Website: apple
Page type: customer-info-address
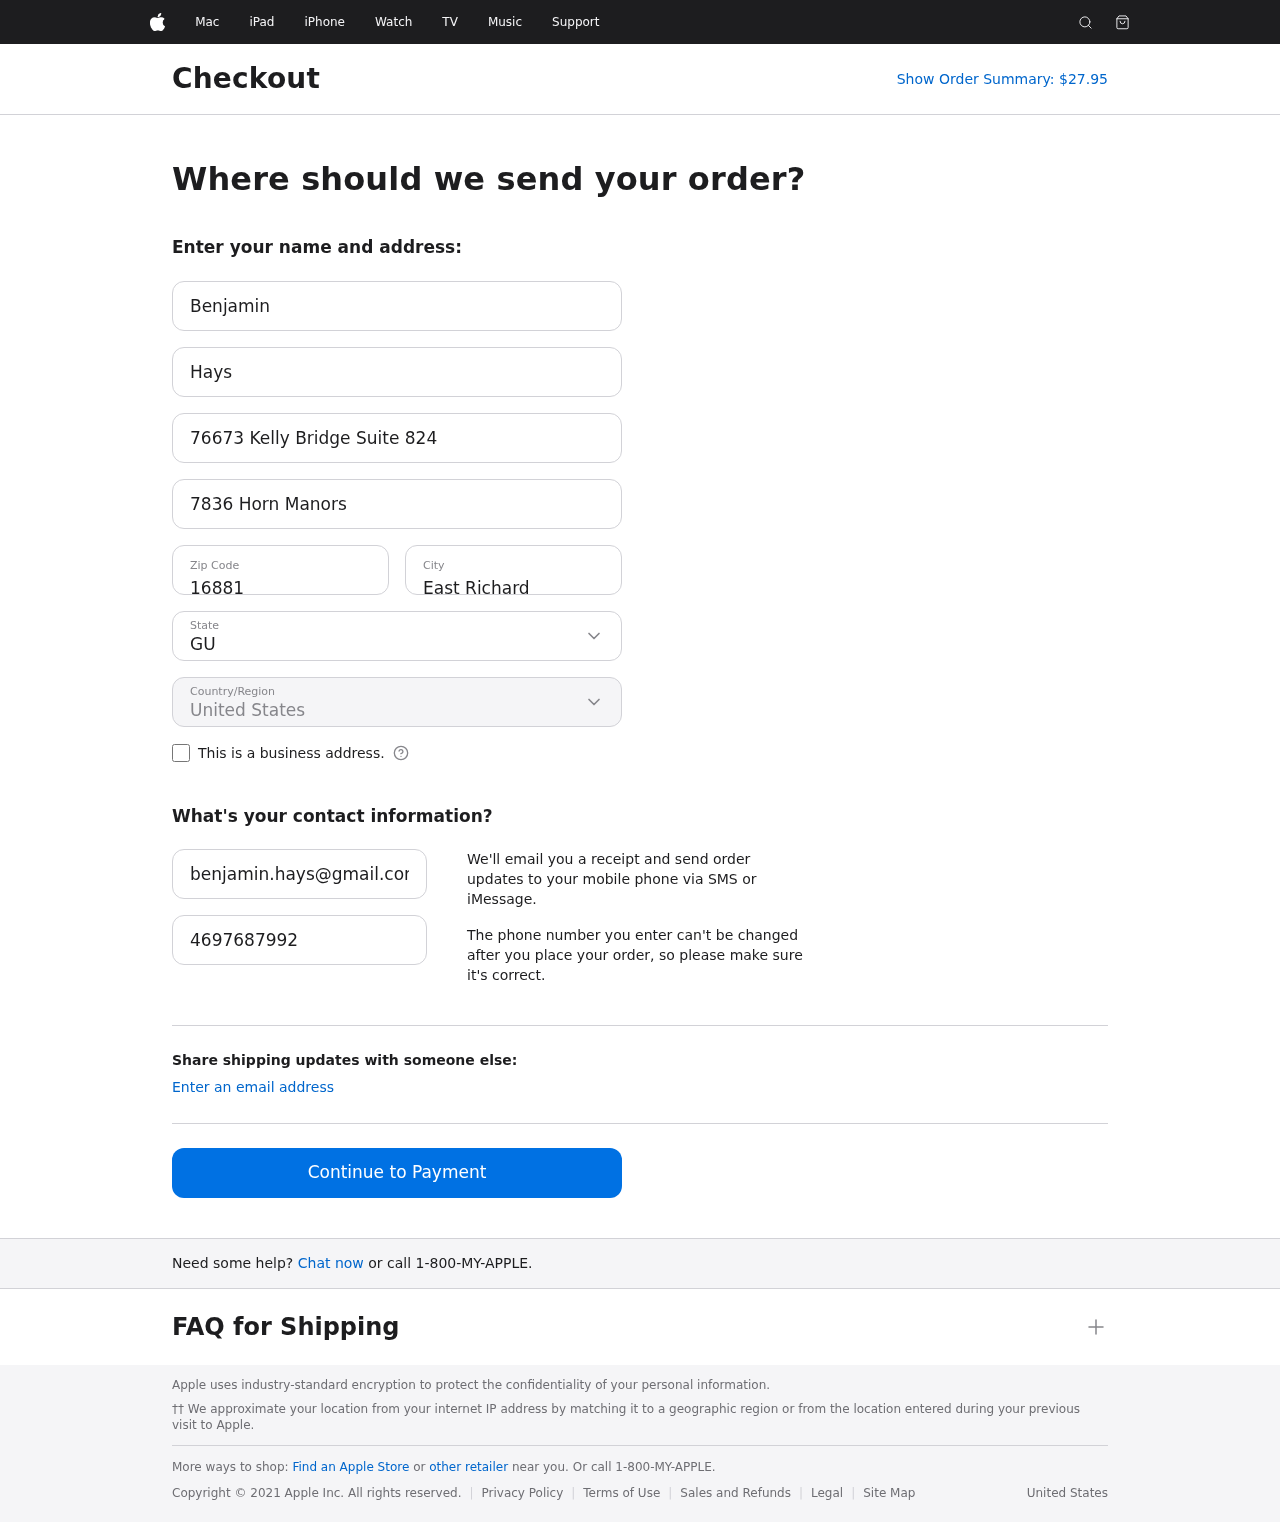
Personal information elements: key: PII_CITY
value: East Richard
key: PII_COUNTRY
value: United States
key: PII_EMAIL
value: benjamin.hays@gmail.com
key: PII_FIRSTNAME
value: Benjamin
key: PII_LASTNAME
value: Hays
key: PII_PHONE
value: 4697687992
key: PII_POSTCODE
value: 16881
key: PII_STATE
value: GU
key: PII_STREET
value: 76673 Kelly Bridge Suite 824
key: PII_STREET2
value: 7836 Horn Manors
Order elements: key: ORDER_TOTAL
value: Show Order Summary: $27.95